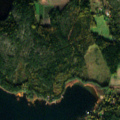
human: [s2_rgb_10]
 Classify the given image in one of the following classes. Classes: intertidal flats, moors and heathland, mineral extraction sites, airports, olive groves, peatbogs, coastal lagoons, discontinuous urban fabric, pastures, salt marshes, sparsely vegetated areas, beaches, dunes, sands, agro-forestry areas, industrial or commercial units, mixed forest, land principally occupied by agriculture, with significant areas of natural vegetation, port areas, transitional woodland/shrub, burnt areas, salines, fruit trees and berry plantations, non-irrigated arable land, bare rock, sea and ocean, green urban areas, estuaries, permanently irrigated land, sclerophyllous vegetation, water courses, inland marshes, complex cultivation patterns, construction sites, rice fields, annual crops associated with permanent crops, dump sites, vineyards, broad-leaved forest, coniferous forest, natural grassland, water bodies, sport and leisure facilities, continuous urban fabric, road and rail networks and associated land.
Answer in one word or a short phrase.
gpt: land principally occupied by agriculture, with significant areas of natural vegetation, mixed forest, sea and ocean